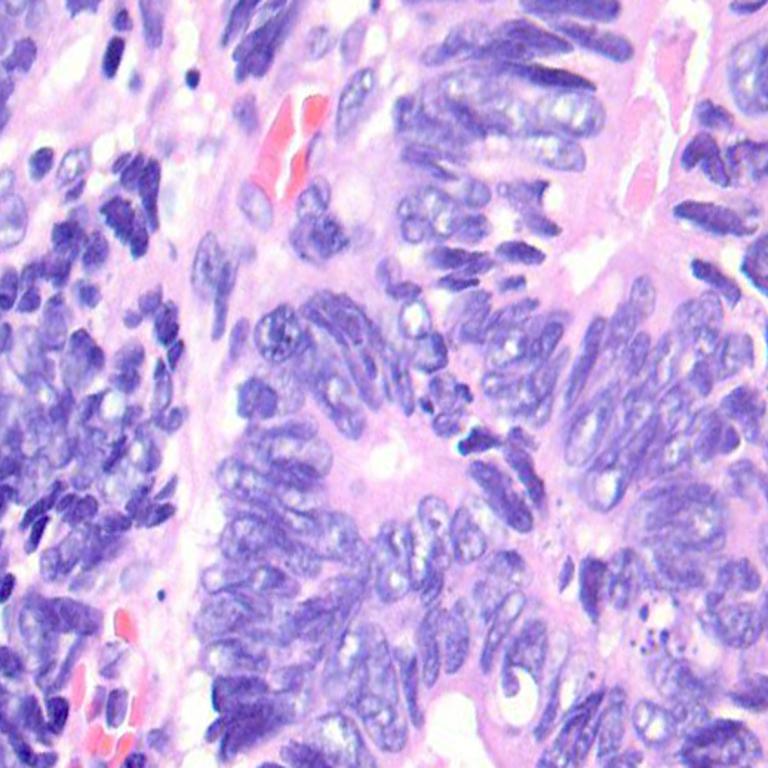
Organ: colon
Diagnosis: adenocarcinomas